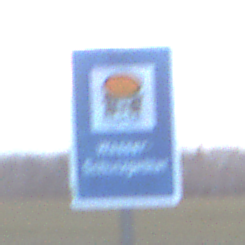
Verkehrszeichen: Wasserschutzgebiet
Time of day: SunriseSunset
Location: Outdoor (Nature)
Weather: PartlyCloudy
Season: NotSpecified
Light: Natural